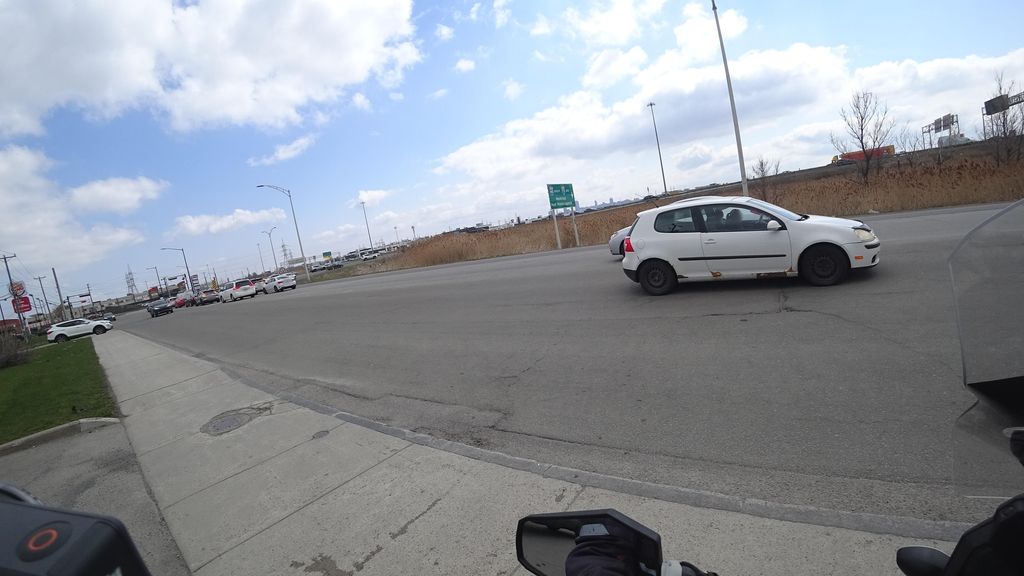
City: quebec_city